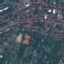
Land use / land cover: Residential